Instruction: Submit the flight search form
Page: home
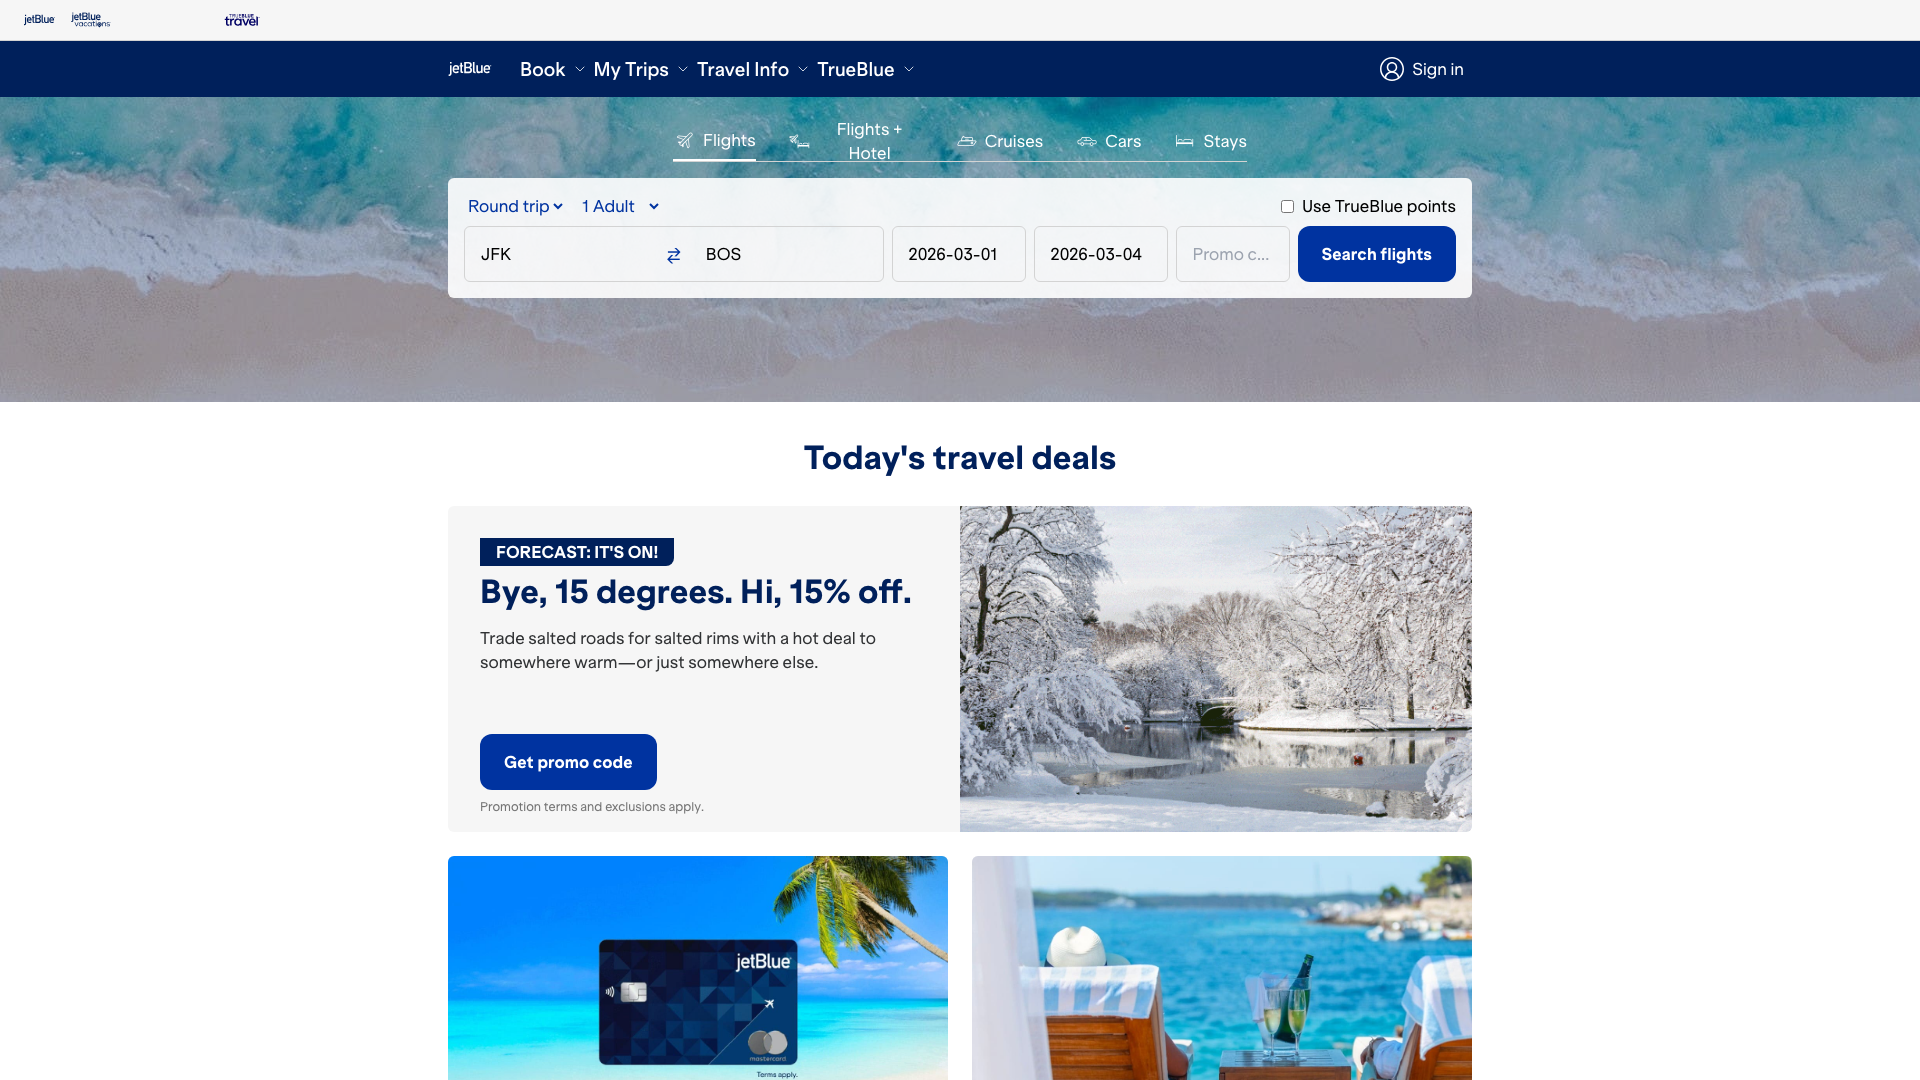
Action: click